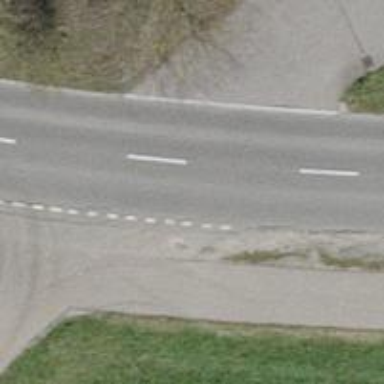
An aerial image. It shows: Asphalt track with grade1 quality. It is designed for agricultural vehicles.